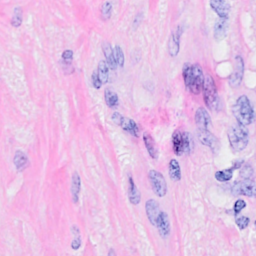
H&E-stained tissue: Breast